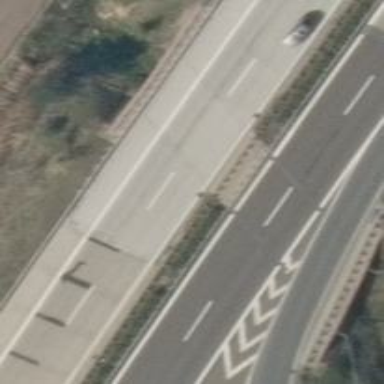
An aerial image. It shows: Asphalt motorway.